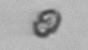
Label: Heterocapsa_rotundata